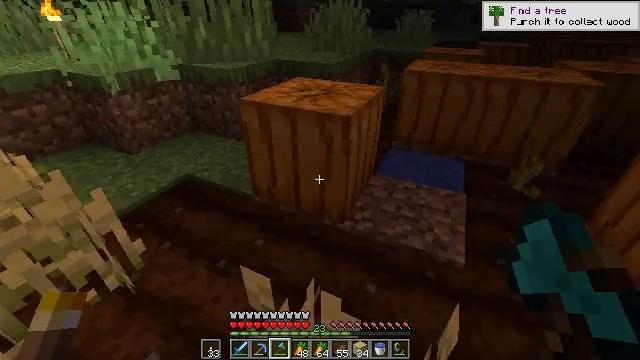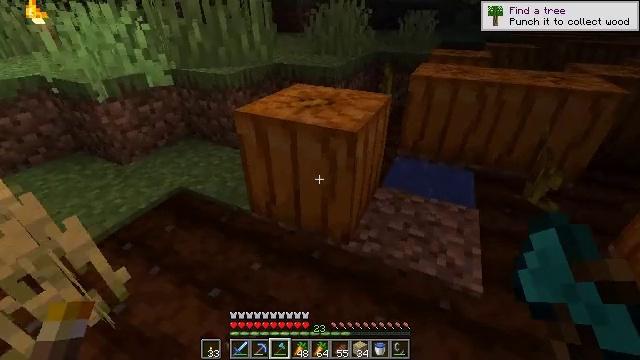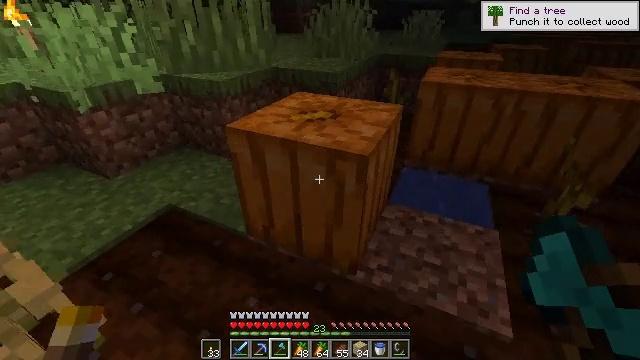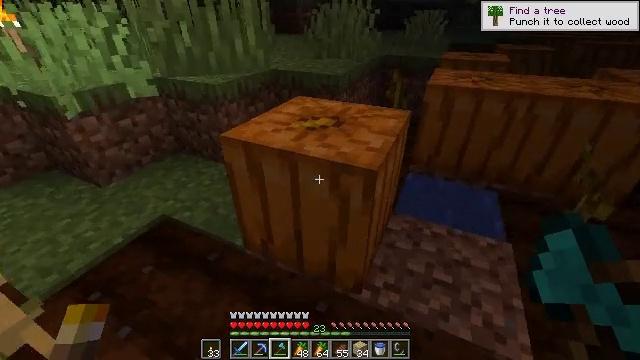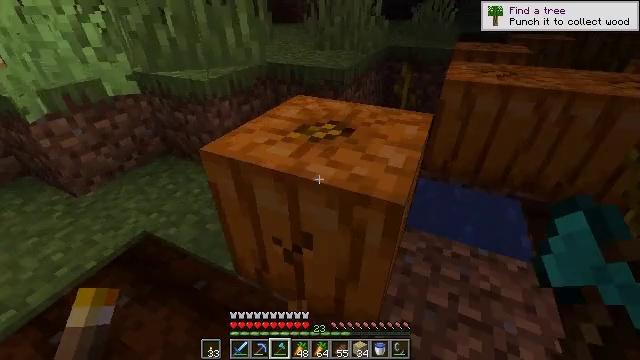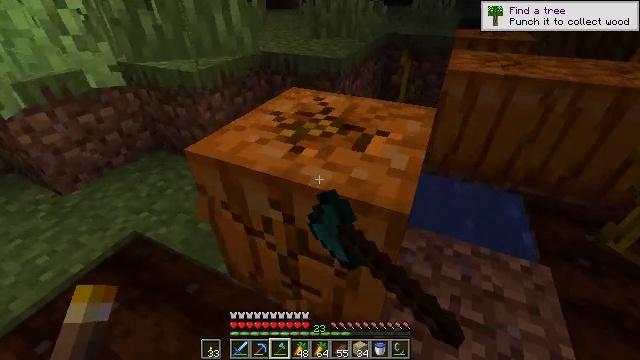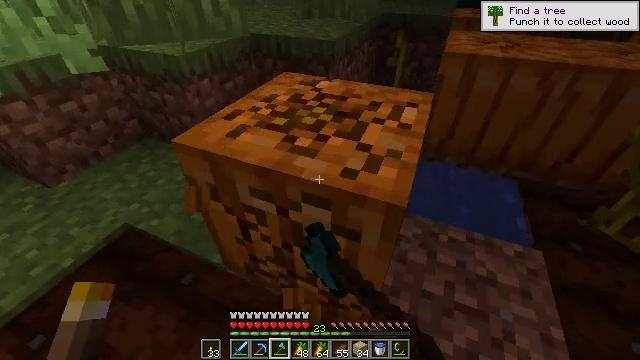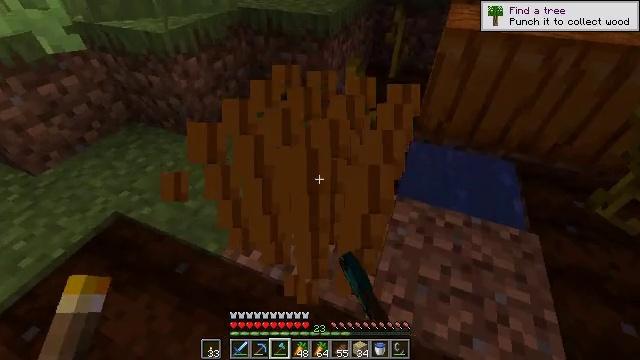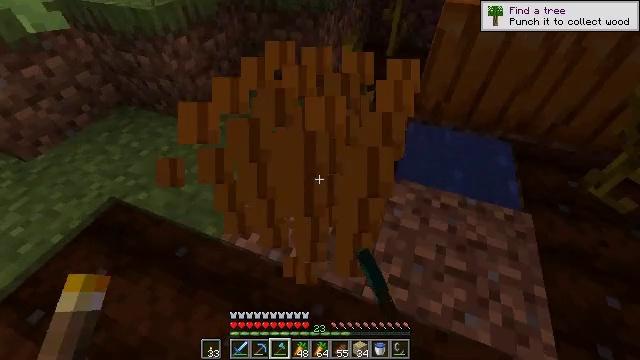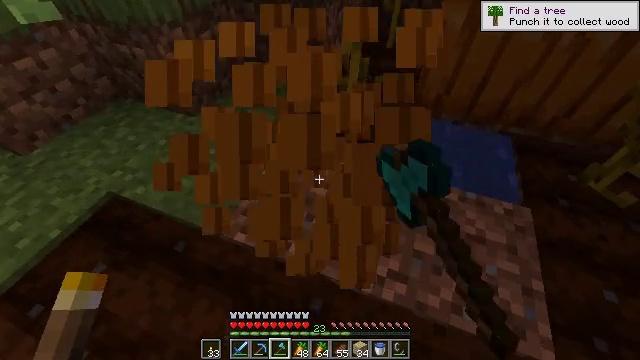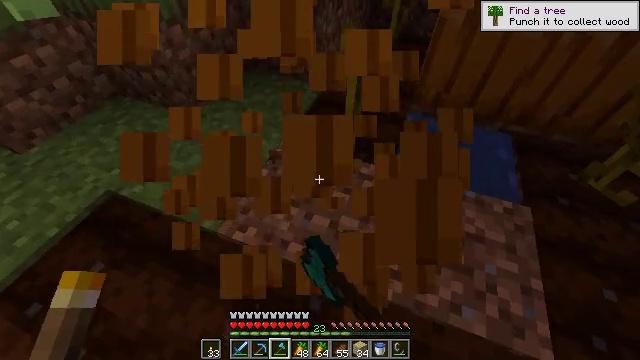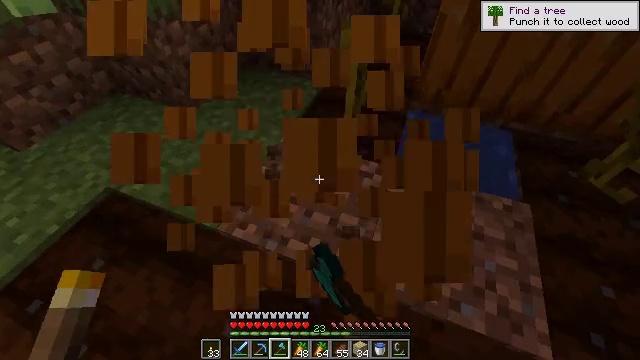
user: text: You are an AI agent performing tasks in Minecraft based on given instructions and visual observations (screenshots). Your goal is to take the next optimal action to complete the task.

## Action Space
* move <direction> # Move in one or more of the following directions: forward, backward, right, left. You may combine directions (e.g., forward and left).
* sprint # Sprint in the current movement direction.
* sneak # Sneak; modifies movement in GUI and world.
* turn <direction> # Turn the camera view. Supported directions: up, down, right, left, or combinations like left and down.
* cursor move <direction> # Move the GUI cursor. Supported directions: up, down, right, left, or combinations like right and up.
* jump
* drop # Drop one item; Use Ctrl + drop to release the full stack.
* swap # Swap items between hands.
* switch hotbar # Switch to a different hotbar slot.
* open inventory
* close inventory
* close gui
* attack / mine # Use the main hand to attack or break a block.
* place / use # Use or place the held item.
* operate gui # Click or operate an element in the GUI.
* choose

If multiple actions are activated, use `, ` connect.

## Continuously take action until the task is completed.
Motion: motion action
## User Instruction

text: Gather a pumpkin block.
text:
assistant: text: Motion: move forward
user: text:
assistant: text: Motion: move forward
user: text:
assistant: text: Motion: move forward
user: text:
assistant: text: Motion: move forward, turn down, attack / mine
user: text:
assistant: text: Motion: turn down, attack / mine
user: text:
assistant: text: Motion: turn right and down, attack / mine
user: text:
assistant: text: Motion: turn right and down, attack / mine
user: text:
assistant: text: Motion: turn down, attack / mine
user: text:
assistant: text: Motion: turn down, attack / mine
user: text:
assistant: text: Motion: attack / mine
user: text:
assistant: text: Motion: attack / mine
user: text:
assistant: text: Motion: no_op